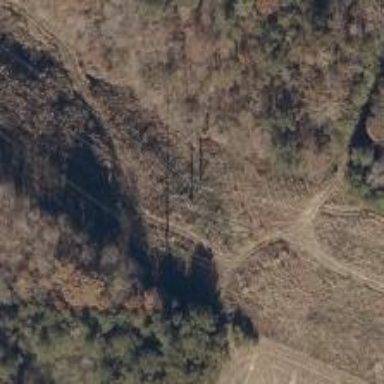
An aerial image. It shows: Power pole.